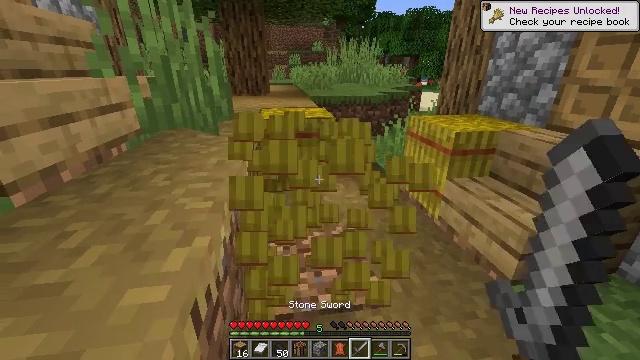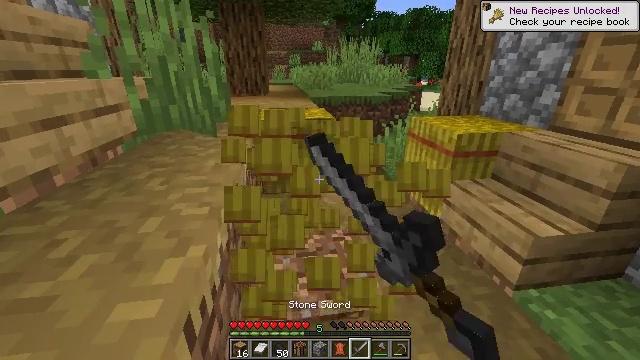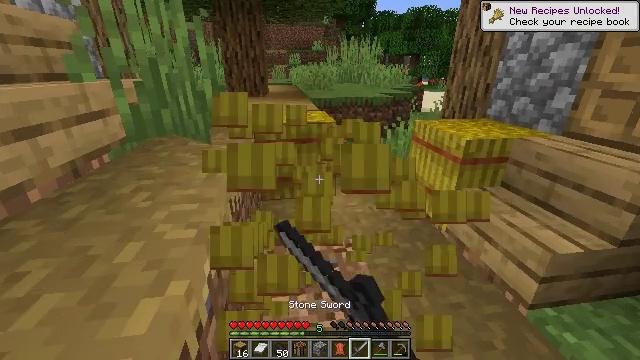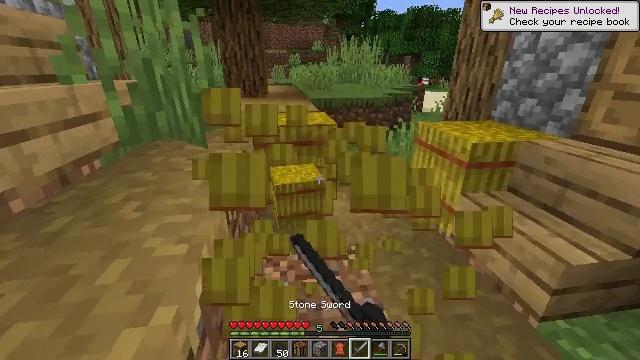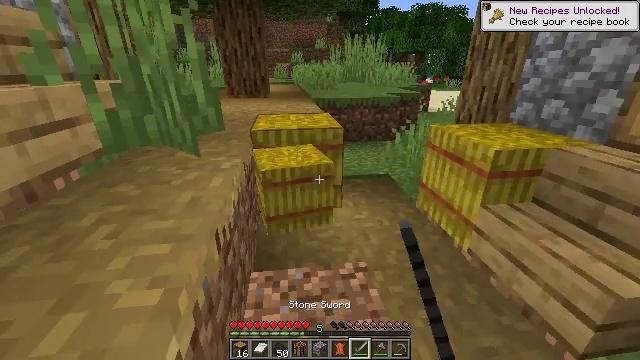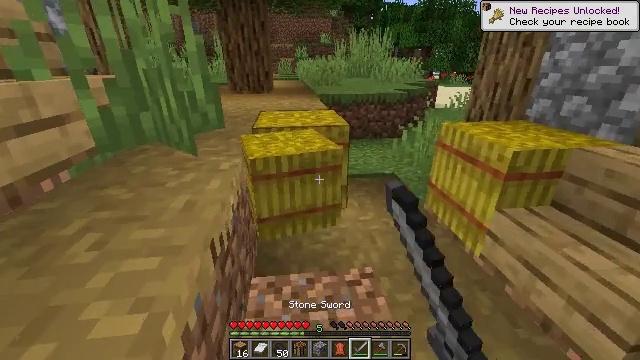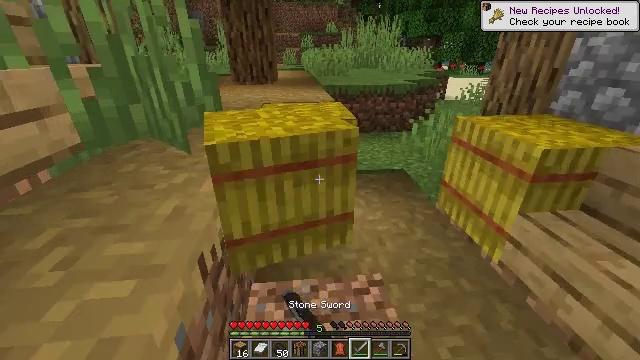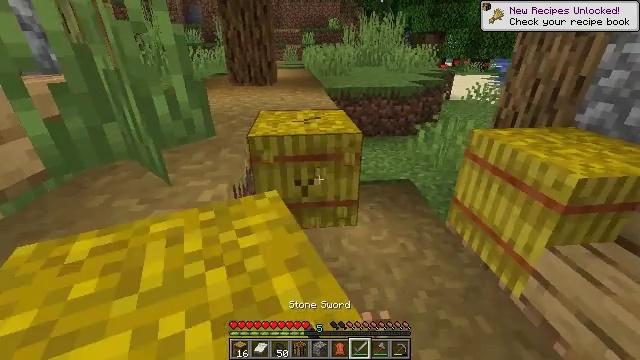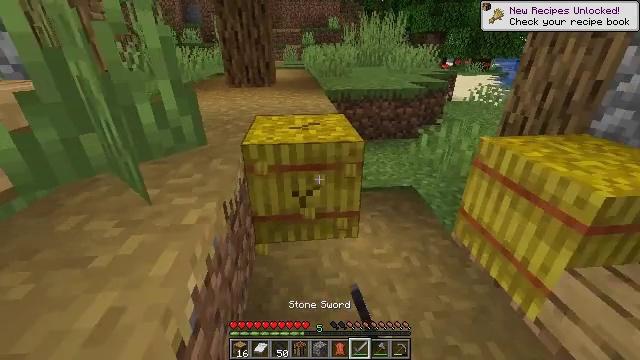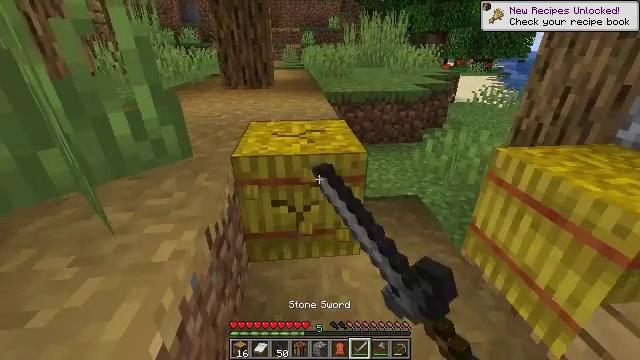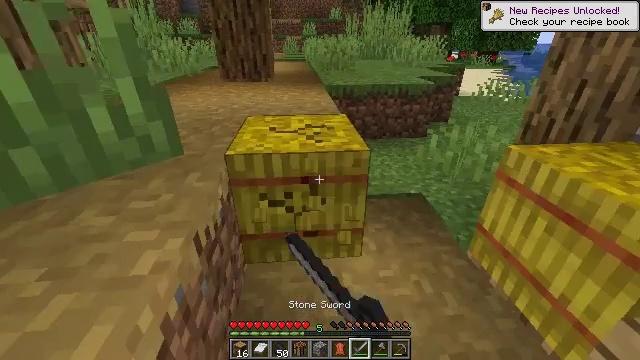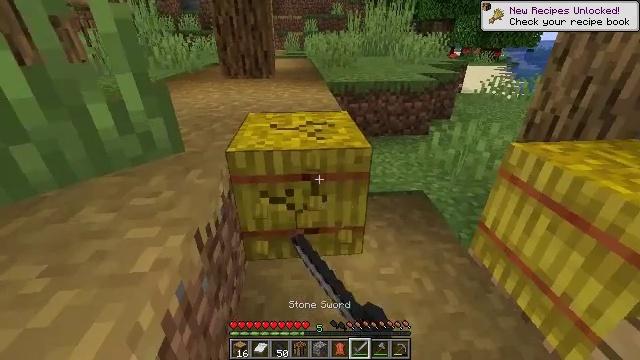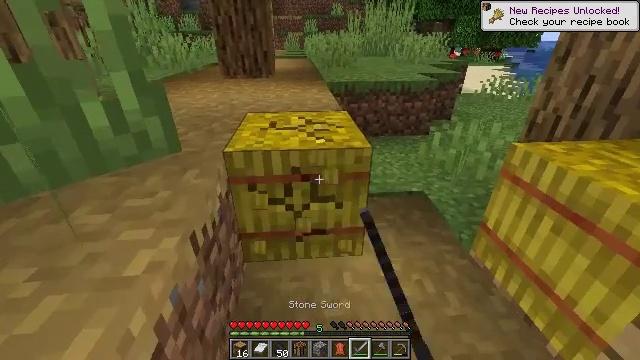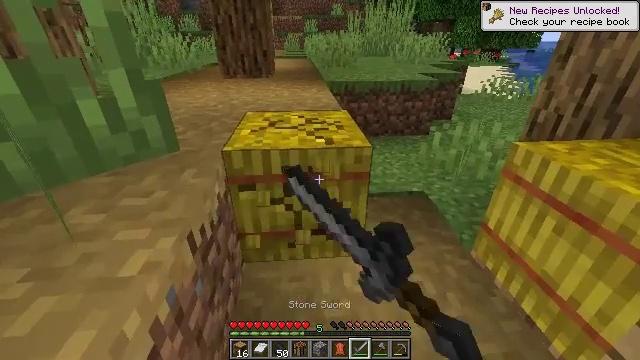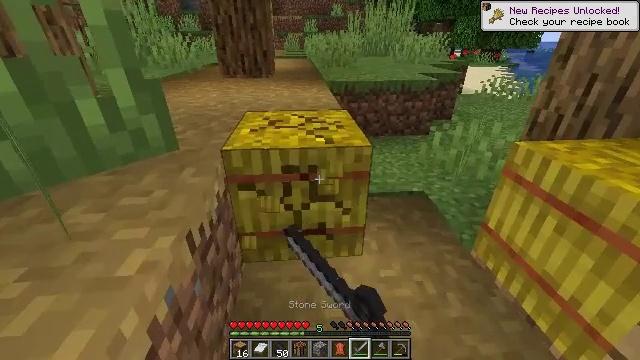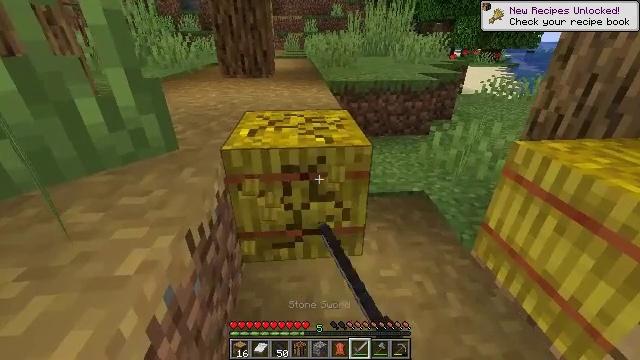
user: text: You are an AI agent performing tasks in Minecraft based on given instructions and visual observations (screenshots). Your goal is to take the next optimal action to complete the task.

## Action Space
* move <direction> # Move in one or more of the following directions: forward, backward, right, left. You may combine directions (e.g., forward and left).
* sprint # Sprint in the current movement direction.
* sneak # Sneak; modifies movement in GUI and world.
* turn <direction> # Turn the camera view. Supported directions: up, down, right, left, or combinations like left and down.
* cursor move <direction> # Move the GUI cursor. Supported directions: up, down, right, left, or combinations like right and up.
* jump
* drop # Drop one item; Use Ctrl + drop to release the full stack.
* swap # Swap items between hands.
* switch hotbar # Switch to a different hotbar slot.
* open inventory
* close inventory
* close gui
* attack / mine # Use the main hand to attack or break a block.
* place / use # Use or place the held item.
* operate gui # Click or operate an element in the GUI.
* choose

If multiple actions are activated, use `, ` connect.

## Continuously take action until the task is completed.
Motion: motion action
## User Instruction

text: Break the hay block to collect it.
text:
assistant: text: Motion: move forward, attack / mine
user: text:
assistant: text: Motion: move forward, attack / mine
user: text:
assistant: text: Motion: move forward, attack / mine
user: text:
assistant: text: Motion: move forward, attack / mine
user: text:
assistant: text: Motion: move forward, attack / mine
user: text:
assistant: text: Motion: move forward, turn left and down, attack / mine
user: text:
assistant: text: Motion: move forward, attack / mine
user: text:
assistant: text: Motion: move forward, attack / mine
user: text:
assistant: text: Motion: attack / mine
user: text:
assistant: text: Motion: turn down, attack / mine
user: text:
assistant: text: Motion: attack / mine
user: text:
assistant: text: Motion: attack / mine
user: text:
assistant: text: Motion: attack / mine
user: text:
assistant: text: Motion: attack / mine
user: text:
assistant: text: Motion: attack / mine
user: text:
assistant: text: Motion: attack / mine
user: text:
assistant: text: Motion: attack / mine
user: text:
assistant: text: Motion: attack / mine
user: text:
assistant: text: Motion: attack / mine
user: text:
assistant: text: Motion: attack / mine
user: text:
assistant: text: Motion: attack / mine
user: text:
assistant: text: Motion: attack / mine
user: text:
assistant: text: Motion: attack / mine
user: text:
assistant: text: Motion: attack / mine
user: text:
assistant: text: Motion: turn right, attack / mine
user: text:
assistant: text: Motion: turn right and up, attack / mine
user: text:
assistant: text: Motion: turn right and up, attack / mine
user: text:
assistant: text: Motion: attack / mine
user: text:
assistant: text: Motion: attack / mine
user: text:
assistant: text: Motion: attack / mine